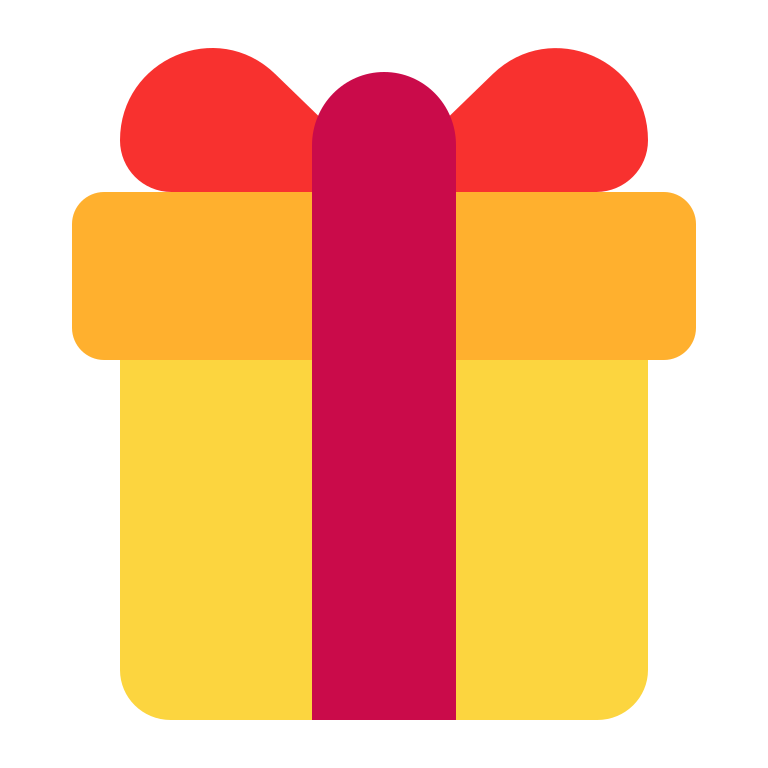
wrapped gift flat